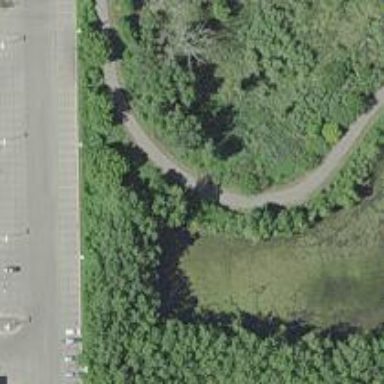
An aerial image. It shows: Asphalt cycleway.